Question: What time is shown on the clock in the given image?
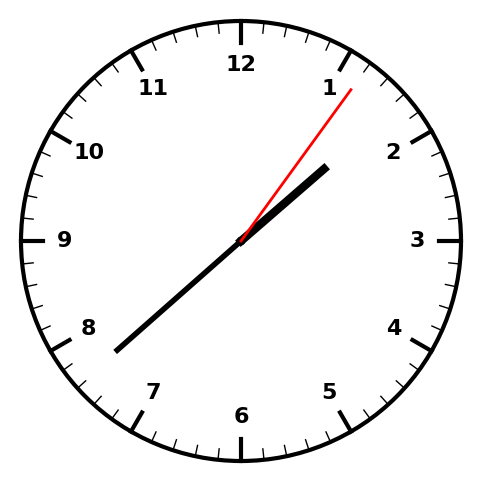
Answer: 01:38:06